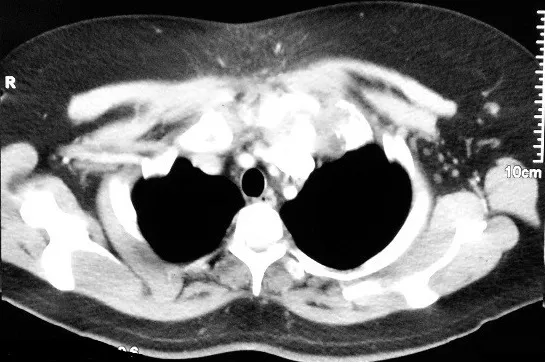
CT scan showing lobulated collection in the subcutaneous tissue of the left lower neck extending into left sternoclavicular and first sternochondral joint.
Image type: radiology (ct)